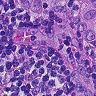
Metastatic tissue present: yes